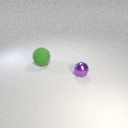
large green rubber sphere behind small purple metal sphere